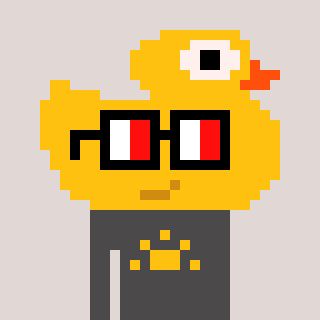
a pixel art character with square glasses with black frames and red eyes, a ducky-shaped head and a grayscale-colored body on a warm background